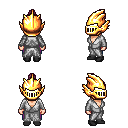
a pixel art fantasy rpg character, female body template, human, light skin, white robe, magenta pants, white blonde short topknot hairstyle, gold helm, black shoes, four views (front, back, left, right), 2x2 character sprite sheet, small pixel art, hard edges, no anti-aliasing